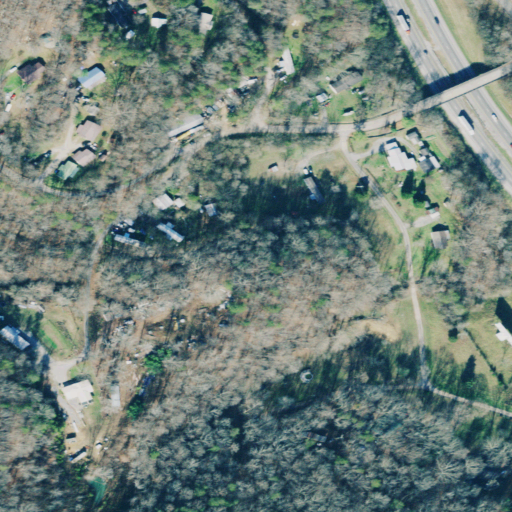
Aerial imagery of valley in Tennessee named Scratch Ankle Hollow containing deciduous forest, open development, low intensity development, pasture, mixed forest, and medium intensity development